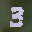
Label: 3